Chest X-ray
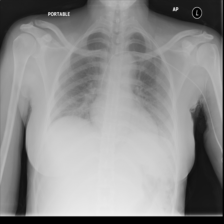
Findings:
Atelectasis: negative
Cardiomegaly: negative
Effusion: negative
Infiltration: negative
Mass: negative
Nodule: negative
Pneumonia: negative
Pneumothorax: negative
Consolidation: negative
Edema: negative
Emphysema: negative
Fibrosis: negative
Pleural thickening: negative
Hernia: negative